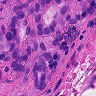
Metastatic tissue present: yes